Aerial crown-view tile of a tropical tree (Barro Colorado Island, Panama), acquired 20250715:
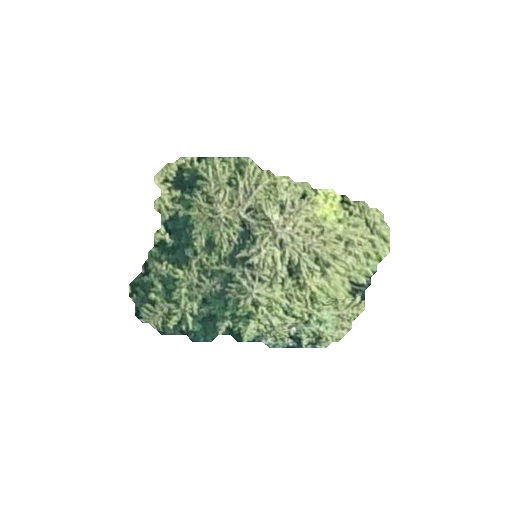
Species: Quararibea asterolepis
GBIF accepted scientific name: Quararibea asterolepis
Crown area: 54.893 m²